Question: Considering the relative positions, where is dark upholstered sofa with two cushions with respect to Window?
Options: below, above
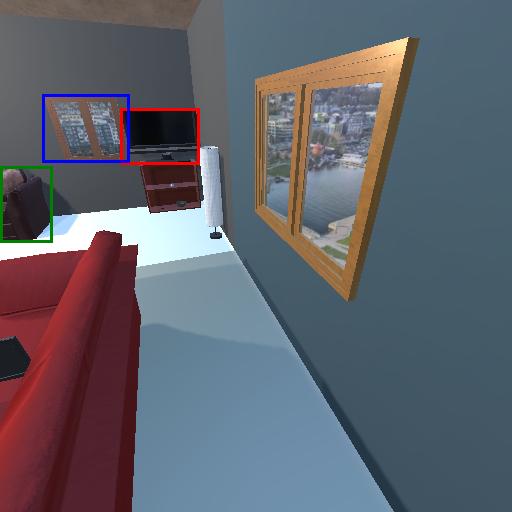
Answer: below